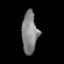
Tissue: prostate
Cell type: Myeloid cells
Senescence score: 0.2993
Nuclear area (px): 650
Mean DAPI intensity: 130.745